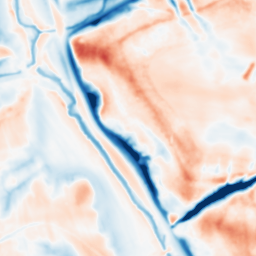
Category: multiscale
Decomposition family: dog_multiscale
Decomposition parameters: sigma_ratio: 1.6
n_scales: 5
base_sigma: 1
Upsampling method: linear_exact
Upsampling parameters: scale: 2
Upsampling scale: 2